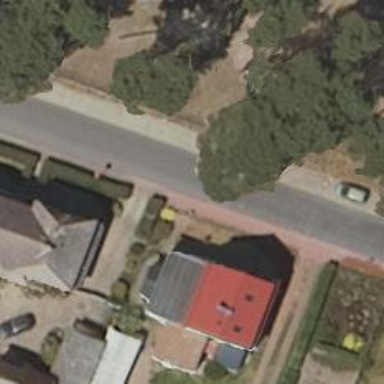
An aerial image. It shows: Driveway leading to service road.